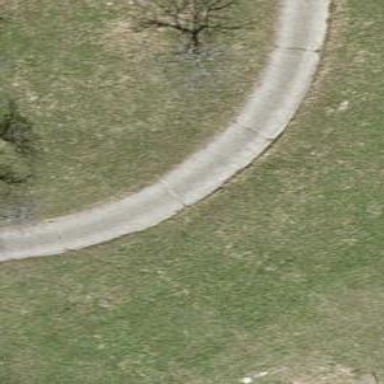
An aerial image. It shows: Gravel track with grade2 tracktype.